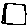
Label: square